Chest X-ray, AP view. Patient: 27 years old, sex F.
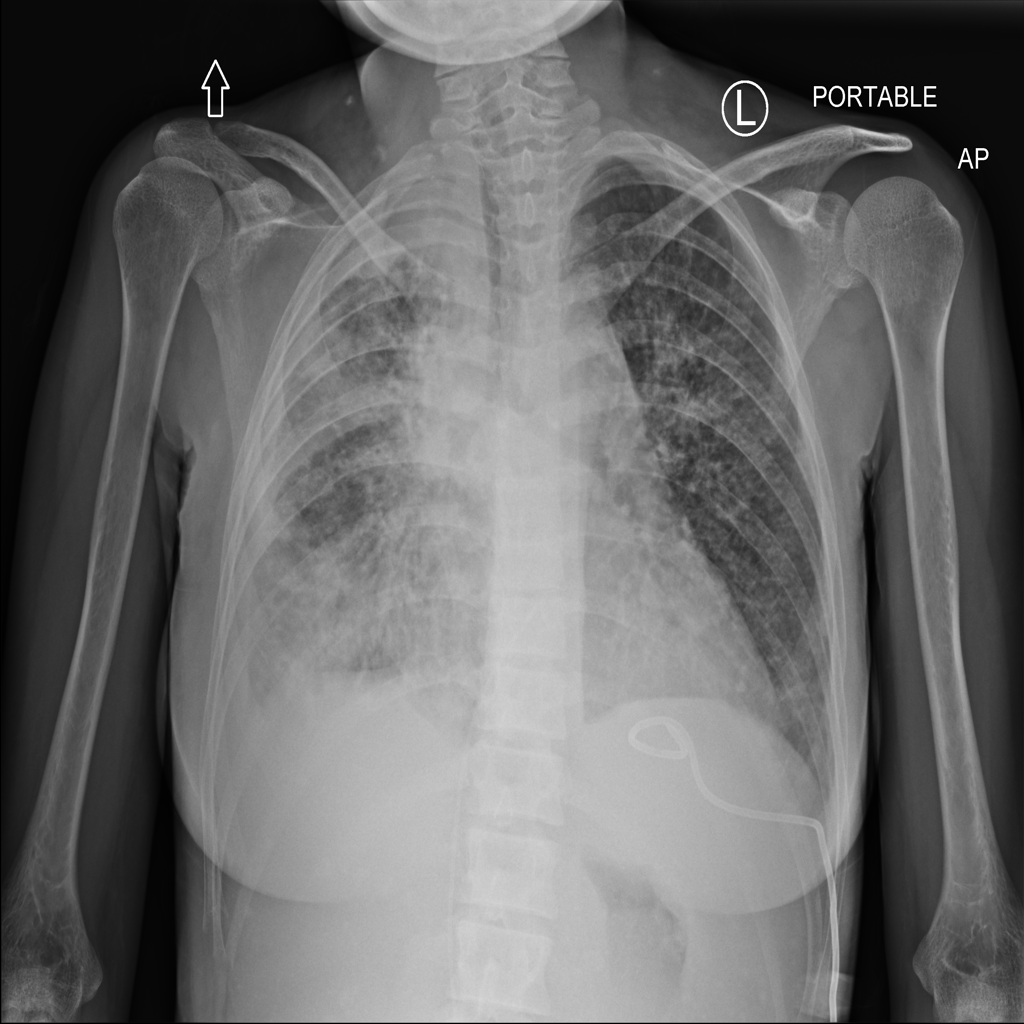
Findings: Effusion, Mass